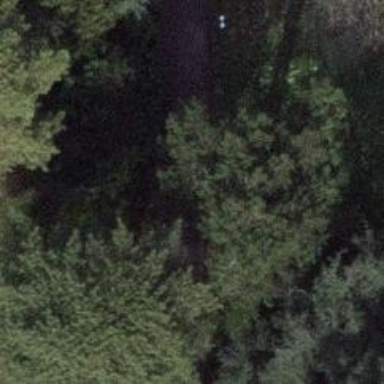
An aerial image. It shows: Evergreen needle-leaved tree.